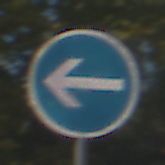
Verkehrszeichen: VorgeschriebeneFahrtrichtungHierLinks
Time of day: MorningAfternoon
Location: Outdoor (Nature)
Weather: Clear
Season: Summer
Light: Natural